Question: I want to make a listview that takes the data from an arraylist.
This is an example of the single row

The checkbox is disabled by default, it only gets activates in a longitemclicklistener(for multiple delete).
The last image is a menu button that opens a menu list for delete, share, etc.
I have an arraylist(myList) with 100 numbers(Strings), For each stored name, I want to show/hide the image according to certain condition
I have this row:
row.xml
'''
<?xml version="1.0" encoding="utf-8"?>
<LinearLayout xmlns:android="http://schemas.android.com/apk/res/android"
android:layout_width="fill_parent"
android:layout_height="wrap_content"
android:orientation="horizontal"
android:weightSum="1">
<CheckBox
android:layout_width="45dp"
android:layout_height="wrap_content"
android:text=" "
android:id="@+id/checkBox"
android:checked="false" />
<ImageView
android:layout_width="50dp"
android:layout_height="50dp"
android:src="@drawable/im_buho"/>
<TextView
android:layout_width="wrap_content"
android:layout_height="match_parent"
android:text=" TEXTVIEW"
android:id="@+id/textView"
android:layout_weight="0.66" />
<ImageView
android:layout_width="wrap_content"
android:layout_height="match_parent"
android:id="@+id/imageView"
android:src="@android:drawable/ic_menu_add"/>
</LinearLayout>
'''
This is the activity_main.xml
'''
<LinearLayout xmlns:android="http://schemas.android.com/apk/res/android"
xmlns:tools="http://schemas.android.com/tools"
android:layout_width="match_parent"
android:layout_height="match_parent"
android:orientation="vertical" >
<ListView
android:id="@+id/list"
android:layout_width="wrap_content"
android:layout_height="wrap_content" />
</LinearLayout>
'''
How can I do that?
I don't know how make my customadapter. With a simplearrayadapter is easy but I can't use a custom row. Any help?
Kisses, Tatyana. Sorry for my English ^^
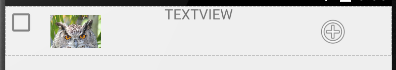
Answer: Here is a sample custom adapter implementation:
'''
public class CustomUsersAdapter extends ArrayAdapter<User> {
public CustomUsersAdapter(Context context, ArrayList<User> users) {
super(context, 0, users);
}
@Override
public View getView(int position, View convertView, ViewGroup parent) {
// Get the data item for this position
User user = getItem(position);
// Check if an existing view is being reused, otherwise inflate the view
if (convertView == null) {
convertView = LayoutInflater.from(getContext()).inflate(R.layout.item_user, parent, false);
}
// Lookup view for data population
TextView tvName = (TextView) convertView.findViewById(R.id.tvName);
TextView tvHome = (TextView) convertView.findViewById(R.id.tvHometown);
// Populate the data into the template view using the data object
tvName.setText(user.name);
tvHome.setText(user.hometown);
// Return the completed view to render on screen
return convertView;
}
}
'''
<URL>
'row.xml''R.layout.item_user''R.layout.row''User'